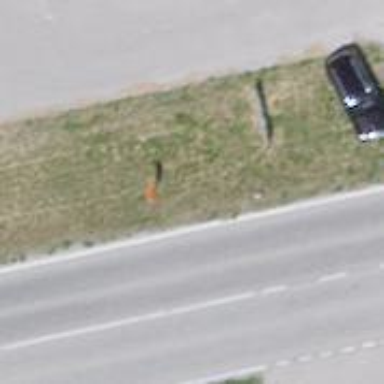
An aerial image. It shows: Pole supporting pipeline marker with roof cover.